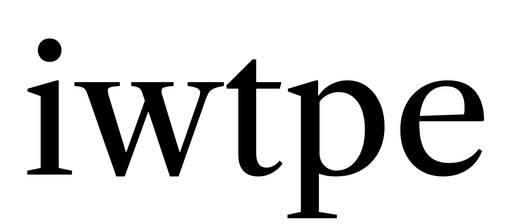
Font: LibreCaslonText_Regular